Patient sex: F
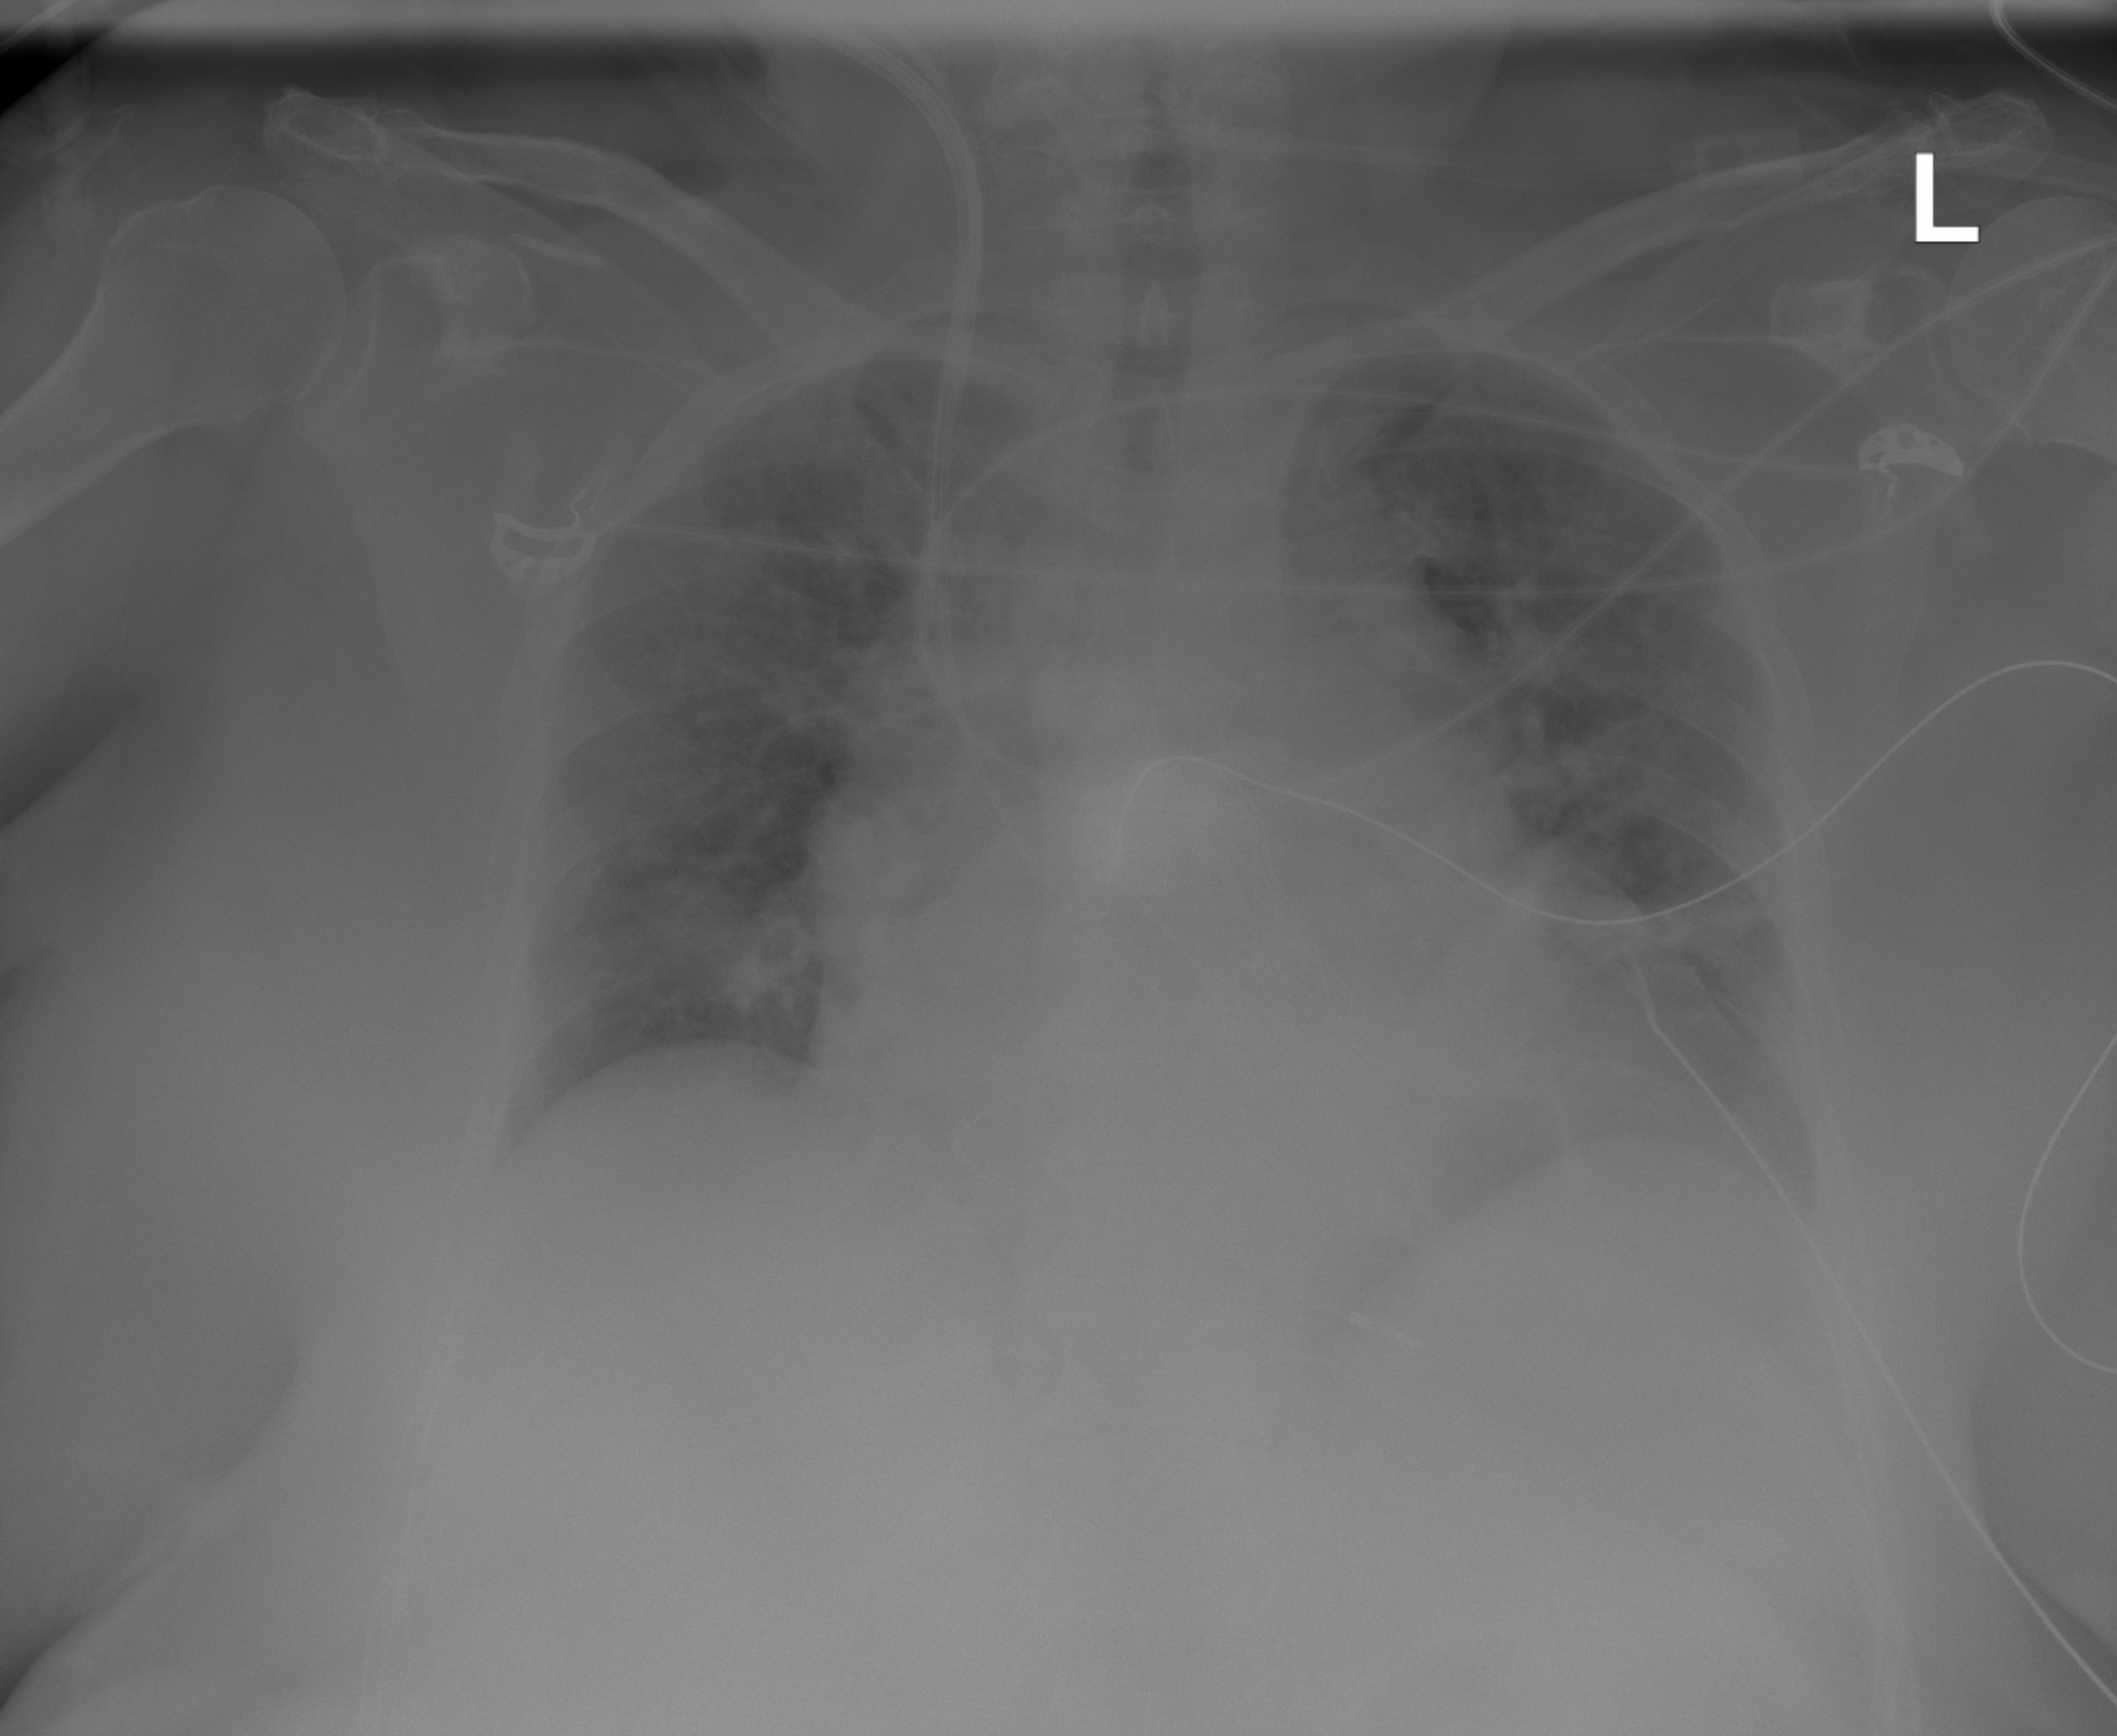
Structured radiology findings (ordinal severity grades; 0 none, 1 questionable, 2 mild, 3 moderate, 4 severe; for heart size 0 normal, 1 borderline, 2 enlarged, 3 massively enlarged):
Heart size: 2
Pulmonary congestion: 2
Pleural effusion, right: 0
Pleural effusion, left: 2
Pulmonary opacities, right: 2
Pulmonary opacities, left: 2
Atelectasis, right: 2
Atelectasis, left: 2